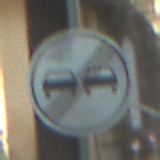
Verkehrszeichen: EndeUeberholverbot
Umgebung: Outdoor, Urban
Tageszeit: MorningAfternoon
Wetter: PartlyCloudy
Licht: Natural
Jahreszeit: NotSpecified
Kontrast: LowContrast